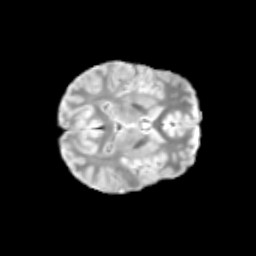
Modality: T2w
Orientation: axial
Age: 12
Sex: female
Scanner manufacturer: siemens
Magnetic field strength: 3 T
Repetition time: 3.8 s
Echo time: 0.07 s